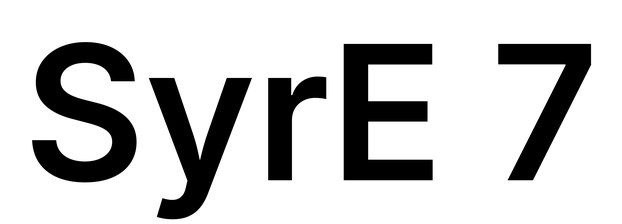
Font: Inter_SemiBold